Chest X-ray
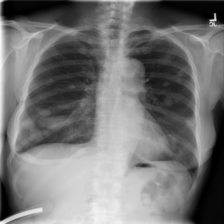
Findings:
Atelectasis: negative
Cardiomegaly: negative
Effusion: positive
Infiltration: negative
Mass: negative
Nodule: positive
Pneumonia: negative
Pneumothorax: negative
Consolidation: negative
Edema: negative
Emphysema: negative
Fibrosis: negative
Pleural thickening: negative
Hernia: negative